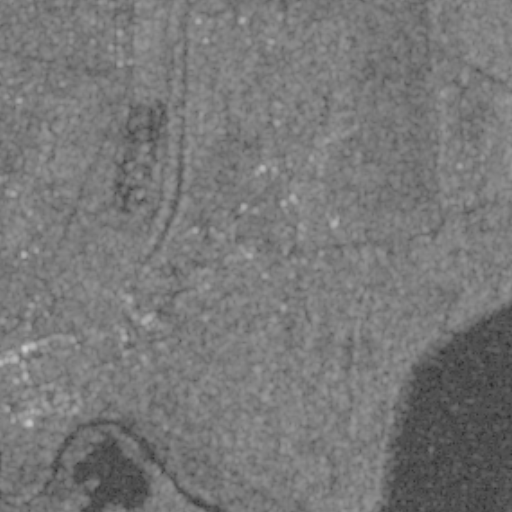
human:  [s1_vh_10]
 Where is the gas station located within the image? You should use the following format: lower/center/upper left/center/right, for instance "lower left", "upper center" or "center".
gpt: The gas station is located in the center of the image.
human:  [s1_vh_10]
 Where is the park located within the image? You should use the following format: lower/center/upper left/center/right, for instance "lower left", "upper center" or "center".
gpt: The park is located in the center of the image.
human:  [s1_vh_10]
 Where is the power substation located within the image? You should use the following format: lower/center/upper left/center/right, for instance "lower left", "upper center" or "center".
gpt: The power substation is located in the upper left of the image.
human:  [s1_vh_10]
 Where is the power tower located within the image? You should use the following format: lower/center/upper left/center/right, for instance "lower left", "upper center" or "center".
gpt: The power tower is located in the upper left of the image.
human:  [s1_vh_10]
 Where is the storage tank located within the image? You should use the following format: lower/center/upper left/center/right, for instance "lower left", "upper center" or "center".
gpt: The storage tank is located in the lower left of the image.
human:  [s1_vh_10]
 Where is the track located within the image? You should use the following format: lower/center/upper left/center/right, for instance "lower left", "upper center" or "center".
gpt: There is no track in the image.

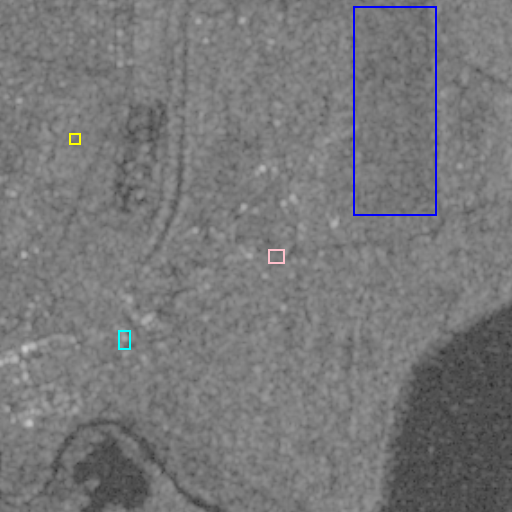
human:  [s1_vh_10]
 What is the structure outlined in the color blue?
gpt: The structure outlined in blue is a crop field.
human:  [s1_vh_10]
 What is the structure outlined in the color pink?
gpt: The structure outlined in pink is a park.
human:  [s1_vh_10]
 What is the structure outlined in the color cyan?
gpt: The structure outlined in cyan is a parking lot.
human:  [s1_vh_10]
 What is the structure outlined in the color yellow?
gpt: The structure outlined in yellow is a power substation.
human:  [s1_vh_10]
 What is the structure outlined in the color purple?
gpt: There is no purple outline.